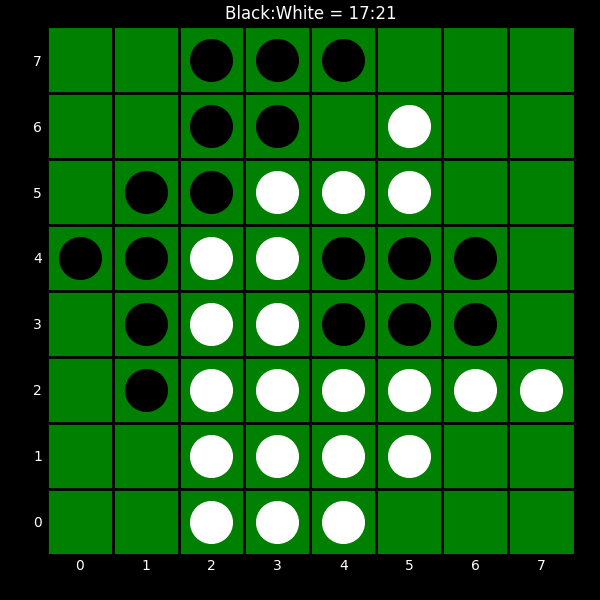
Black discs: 17
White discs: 21